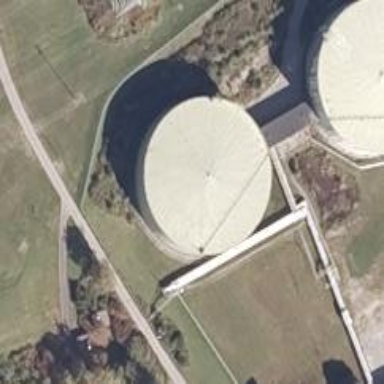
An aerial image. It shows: Storage tank with man-made structure.